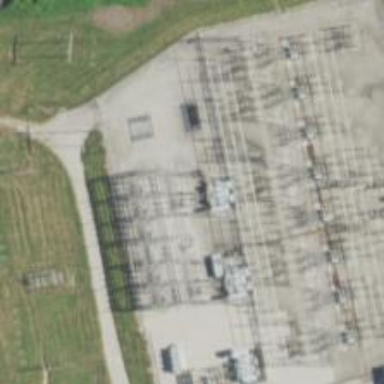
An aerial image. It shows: Substation with power equipment.